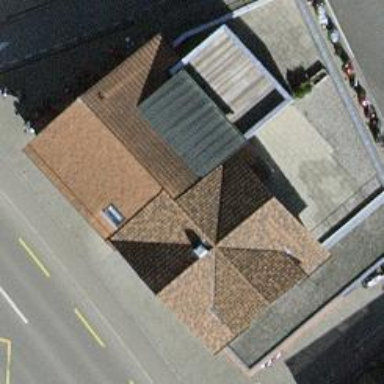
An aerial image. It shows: Motorcycle shop.